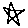
Label: star